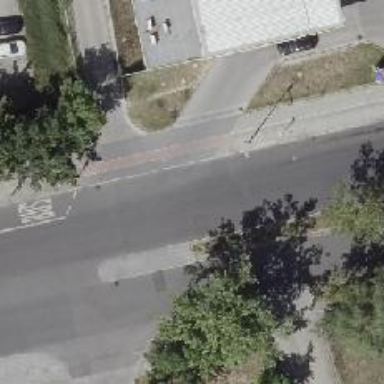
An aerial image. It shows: Secondary road with asphalt surface and cycle track on the right.